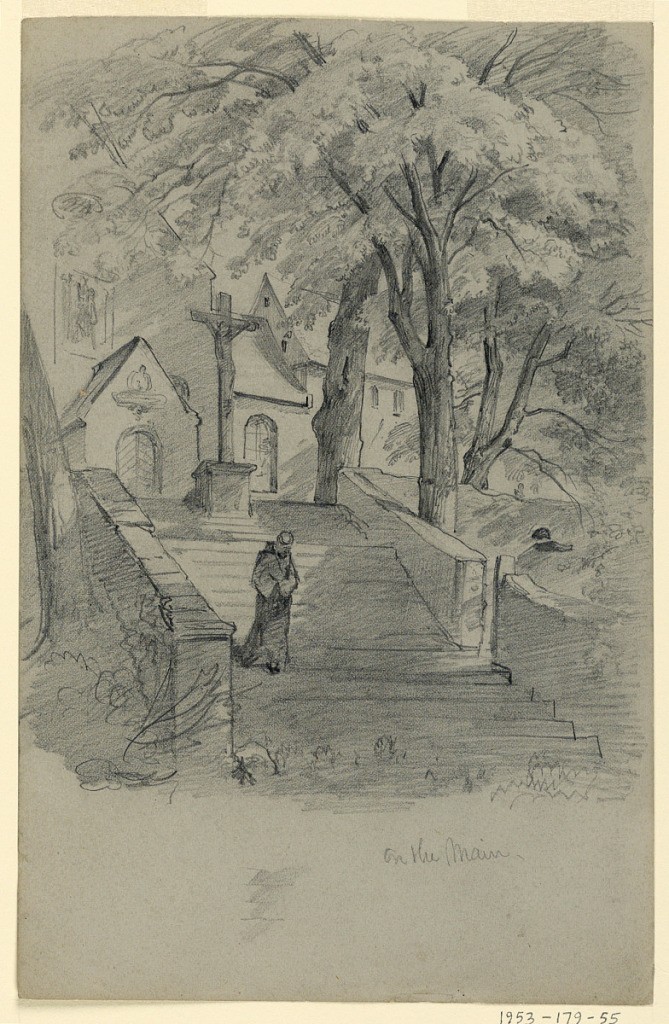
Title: Church, Germany
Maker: William Trost Richards, American, 1833–1905
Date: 1867
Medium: Graphite on paper
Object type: Drawing
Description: Sketch of a monk walking down a staircase with a church in the backrgound.